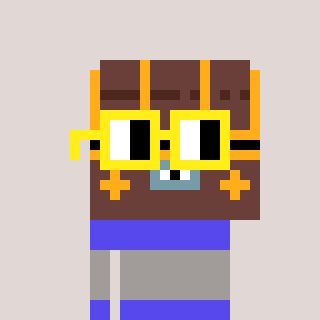
a pixel art character with square yellow glasses, a treasure chest-shaped head and a computerblue-colored body on a warm background